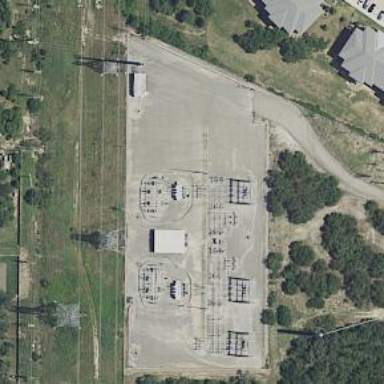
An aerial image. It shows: Switch used for power control.